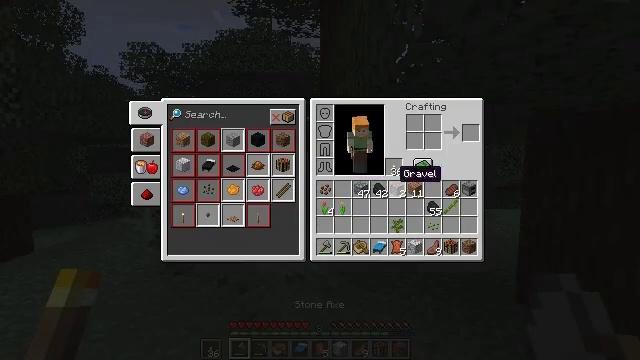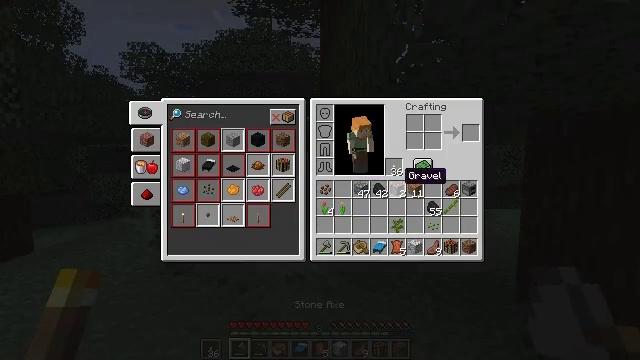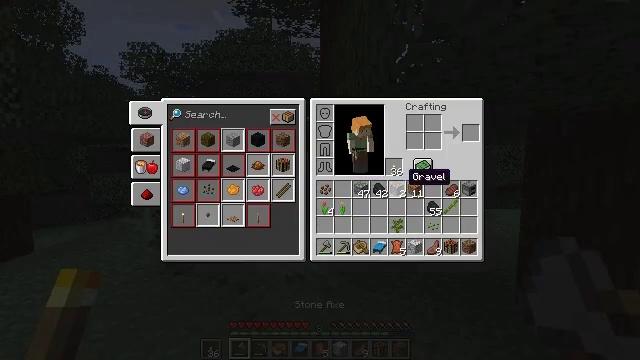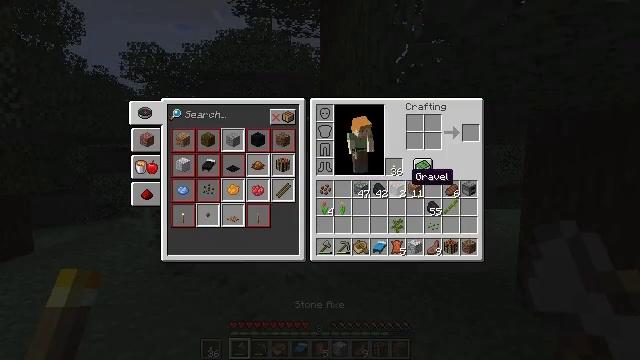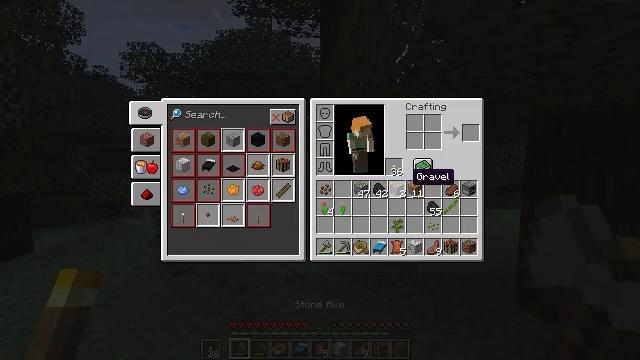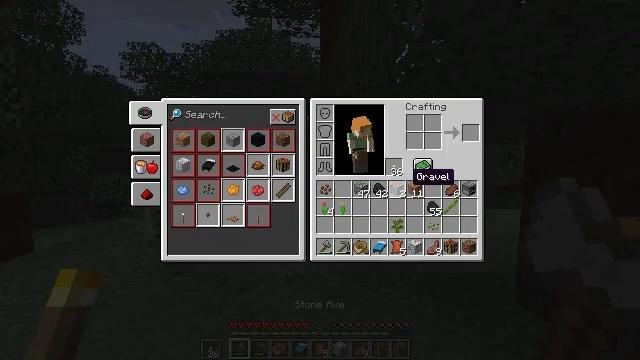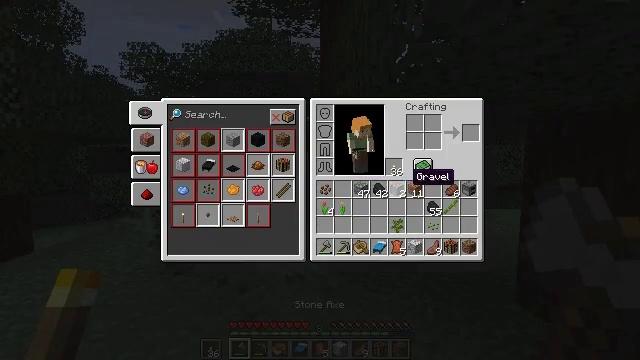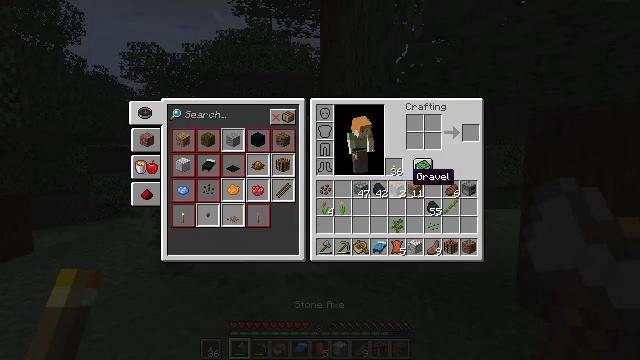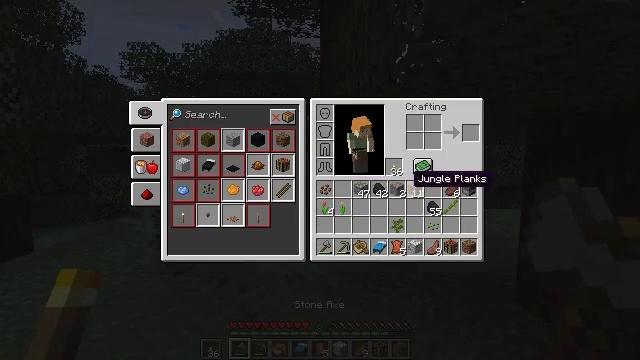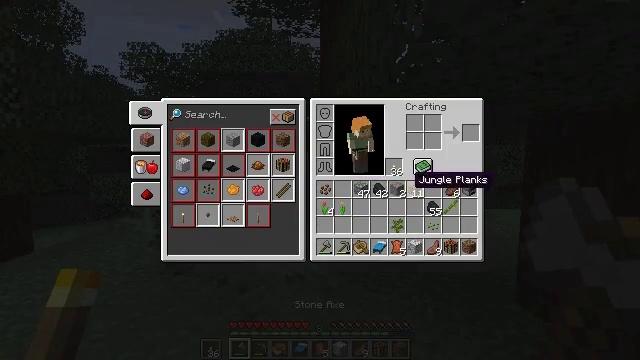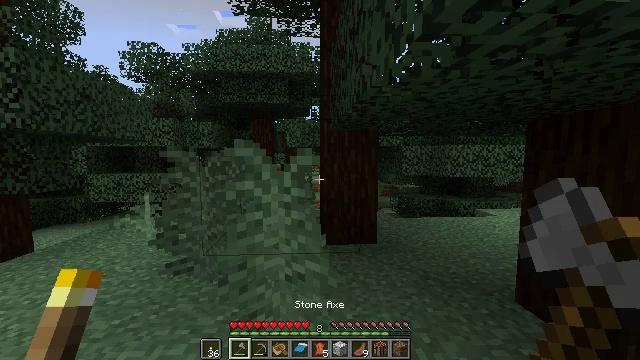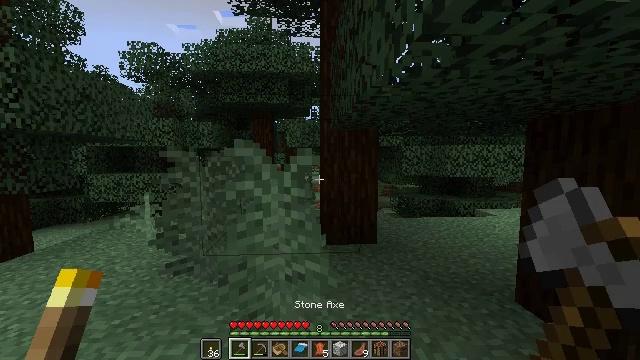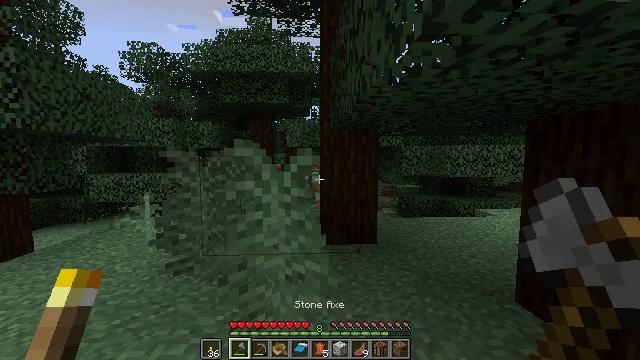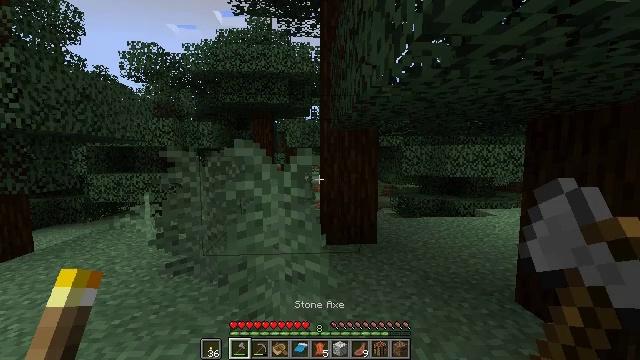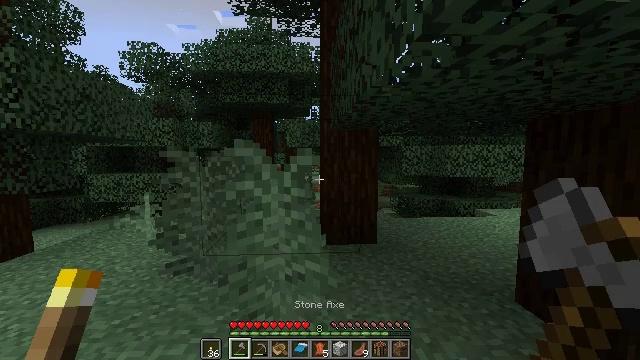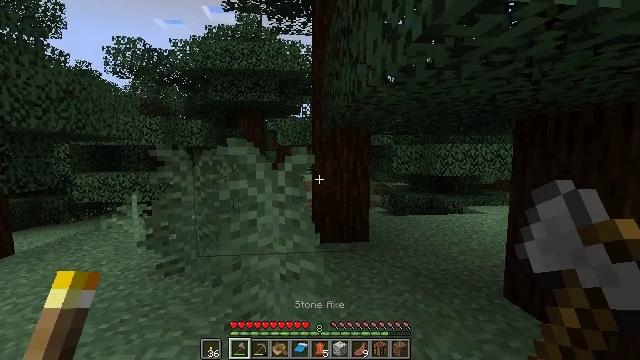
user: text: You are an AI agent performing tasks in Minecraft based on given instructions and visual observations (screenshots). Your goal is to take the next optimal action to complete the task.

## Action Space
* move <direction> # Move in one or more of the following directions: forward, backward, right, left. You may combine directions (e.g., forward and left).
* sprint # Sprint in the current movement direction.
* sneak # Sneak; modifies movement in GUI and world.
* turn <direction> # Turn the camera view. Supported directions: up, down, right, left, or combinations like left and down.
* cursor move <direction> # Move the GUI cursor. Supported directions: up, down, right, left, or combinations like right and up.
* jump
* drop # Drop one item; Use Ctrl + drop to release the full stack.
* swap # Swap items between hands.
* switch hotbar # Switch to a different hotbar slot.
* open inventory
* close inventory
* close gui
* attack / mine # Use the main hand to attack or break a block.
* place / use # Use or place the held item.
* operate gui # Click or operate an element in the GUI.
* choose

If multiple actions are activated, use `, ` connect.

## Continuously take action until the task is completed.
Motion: motion action
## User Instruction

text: Break the large fern to clear the space.
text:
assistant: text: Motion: no_op
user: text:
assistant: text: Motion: no_op
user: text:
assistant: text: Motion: no_op
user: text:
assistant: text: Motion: no_op
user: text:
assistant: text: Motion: no_op
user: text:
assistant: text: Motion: no_op
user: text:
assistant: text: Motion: no_op
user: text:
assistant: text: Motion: no_op
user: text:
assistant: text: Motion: no_op
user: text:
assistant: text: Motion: no_op
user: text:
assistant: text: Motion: no_op
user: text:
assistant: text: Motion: no_op
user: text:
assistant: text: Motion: no_op
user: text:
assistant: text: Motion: no_op
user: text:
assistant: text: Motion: move left, turn right
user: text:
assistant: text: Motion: move left, turn right
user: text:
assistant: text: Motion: move forward and move left, turn right
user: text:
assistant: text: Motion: move forward and move left
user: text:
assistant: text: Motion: move forward and move left, turn right
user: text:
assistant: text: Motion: move forward and move left, turn right
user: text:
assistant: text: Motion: move forward and move left, turn right and down
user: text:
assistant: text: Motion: move forward and move left, turn right
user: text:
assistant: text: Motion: move forward and move left, turn right
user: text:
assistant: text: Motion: move forward and move left, turn right
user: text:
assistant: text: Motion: move forward and move left, turn right
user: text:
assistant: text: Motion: move forward and move left, turn right
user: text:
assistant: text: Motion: move forward and move left, turn right
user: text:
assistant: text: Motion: move forward and move left
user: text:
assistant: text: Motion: move forward and move left
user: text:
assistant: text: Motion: move forward and move left